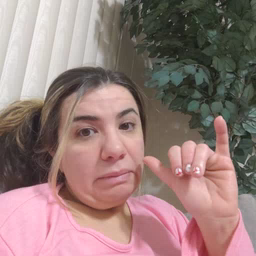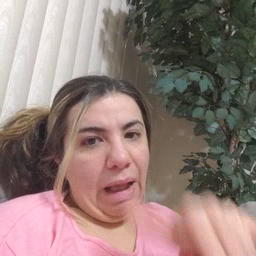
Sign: that